Aerial crown-view tile of a tropical tree (Barro Colorado Island, Panama), acquired 20250616:
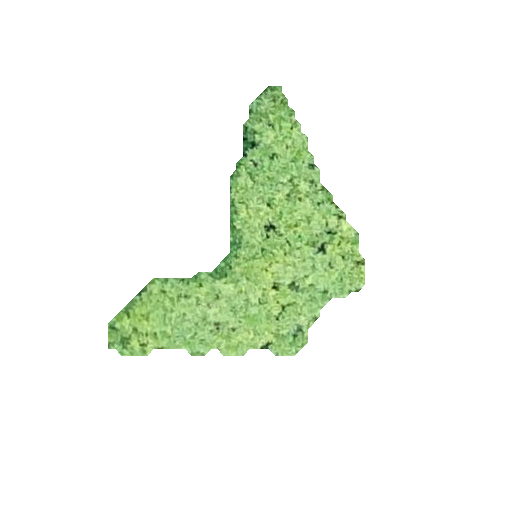
Species: Alseis blackiana
GBIF accepted scientific name: Alseis blackiana
Crown area: 46.6 m²